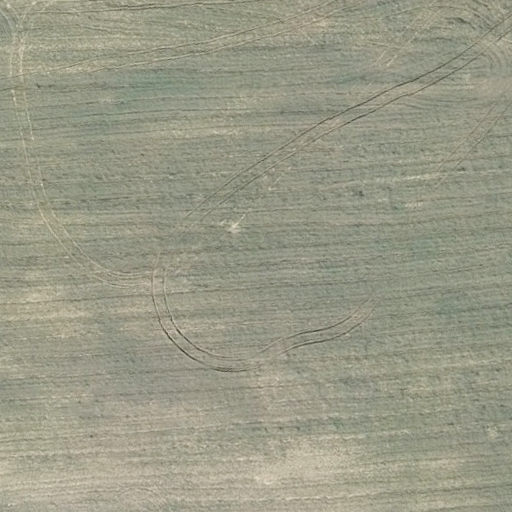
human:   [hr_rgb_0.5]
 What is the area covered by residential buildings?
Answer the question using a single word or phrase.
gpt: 0m2

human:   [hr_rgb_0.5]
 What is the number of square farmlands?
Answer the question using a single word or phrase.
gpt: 0

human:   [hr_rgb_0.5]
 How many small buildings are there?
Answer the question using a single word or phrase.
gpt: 0

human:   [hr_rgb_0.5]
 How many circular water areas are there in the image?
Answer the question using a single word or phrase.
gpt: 0

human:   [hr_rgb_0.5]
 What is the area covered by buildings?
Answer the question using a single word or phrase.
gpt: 0m2

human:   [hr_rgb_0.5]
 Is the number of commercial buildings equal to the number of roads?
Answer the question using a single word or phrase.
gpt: no

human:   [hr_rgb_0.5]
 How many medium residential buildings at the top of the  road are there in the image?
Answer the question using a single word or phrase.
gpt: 0

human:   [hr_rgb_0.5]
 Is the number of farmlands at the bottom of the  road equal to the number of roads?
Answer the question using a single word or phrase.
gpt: no

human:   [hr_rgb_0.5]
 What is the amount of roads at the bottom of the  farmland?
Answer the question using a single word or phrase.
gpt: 1

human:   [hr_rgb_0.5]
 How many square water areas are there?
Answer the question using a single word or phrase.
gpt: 0

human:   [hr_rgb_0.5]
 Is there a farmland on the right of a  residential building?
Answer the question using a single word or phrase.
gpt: no

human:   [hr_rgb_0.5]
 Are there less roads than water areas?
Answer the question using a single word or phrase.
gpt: no

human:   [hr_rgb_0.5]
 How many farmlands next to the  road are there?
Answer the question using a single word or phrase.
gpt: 1

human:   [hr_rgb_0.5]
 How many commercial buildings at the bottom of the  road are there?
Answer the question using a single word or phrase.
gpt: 0

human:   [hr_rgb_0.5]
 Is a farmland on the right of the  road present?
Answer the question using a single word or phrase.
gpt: yes

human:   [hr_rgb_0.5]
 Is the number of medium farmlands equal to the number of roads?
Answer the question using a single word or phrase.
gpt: no

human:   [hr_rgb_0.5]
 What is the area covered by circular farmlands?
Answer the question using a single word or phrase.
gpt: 0m2

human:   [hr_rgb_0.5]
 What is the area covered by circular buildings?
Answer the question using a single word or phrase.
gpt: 0m2

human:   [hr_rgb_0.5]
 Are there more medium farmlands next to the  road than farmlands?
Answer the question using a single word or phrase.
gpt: no

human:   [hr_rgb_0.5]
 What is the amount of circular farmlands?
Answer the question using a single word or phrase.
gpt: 0

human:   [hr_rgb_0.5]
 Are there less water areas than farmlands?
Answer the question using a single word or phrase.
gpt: yes

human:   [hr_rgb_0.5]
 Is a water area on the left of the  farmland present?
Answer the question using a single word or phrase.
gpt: no

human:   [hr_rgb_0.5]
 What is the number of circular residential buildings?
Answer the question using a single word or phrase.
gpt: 0

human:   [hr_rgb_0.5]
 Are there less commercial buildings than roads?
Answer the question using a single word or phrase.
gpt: yes

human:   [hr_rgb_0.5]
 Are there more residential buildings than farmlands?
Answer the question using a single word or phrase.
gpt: no

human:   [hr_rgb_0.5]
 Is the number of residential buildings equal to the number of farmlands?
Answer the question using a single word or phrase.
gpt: no

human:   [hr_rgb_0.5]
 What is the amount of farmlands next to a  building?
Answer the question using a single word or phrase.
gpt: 0

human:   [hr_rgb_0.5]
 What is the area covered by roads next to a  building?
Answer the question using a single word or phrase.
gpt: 0m2

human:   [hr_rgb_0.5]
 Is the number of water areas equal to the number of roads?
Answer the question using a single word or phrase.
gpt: no

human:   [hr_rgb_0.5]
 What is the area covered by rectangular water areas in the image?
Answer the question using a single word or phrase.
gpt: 0m2

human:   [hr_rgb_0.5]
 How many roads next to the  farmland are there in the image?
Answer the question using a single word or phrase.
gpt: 1

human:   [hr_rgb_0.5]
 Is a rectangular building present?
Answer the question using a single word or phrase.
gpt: no

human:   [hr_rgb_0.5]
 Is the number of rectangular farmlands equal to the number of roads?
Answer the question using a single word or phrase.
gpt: no

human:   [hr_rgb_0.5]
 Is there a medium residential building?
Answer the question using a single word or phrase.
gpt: no

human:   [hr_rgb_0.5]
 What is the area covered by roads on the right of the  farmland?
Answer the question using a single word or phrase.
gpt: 0m2

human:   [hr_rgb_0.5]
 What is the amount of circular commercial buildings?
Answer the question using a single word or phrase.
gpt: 0